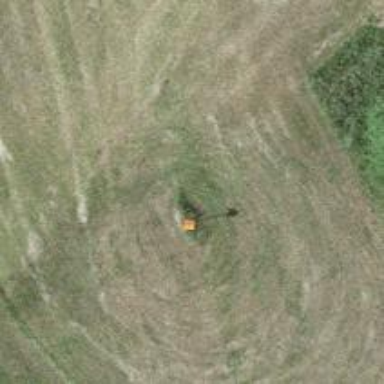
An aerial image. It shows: Orange aerial marker attached to support pole.